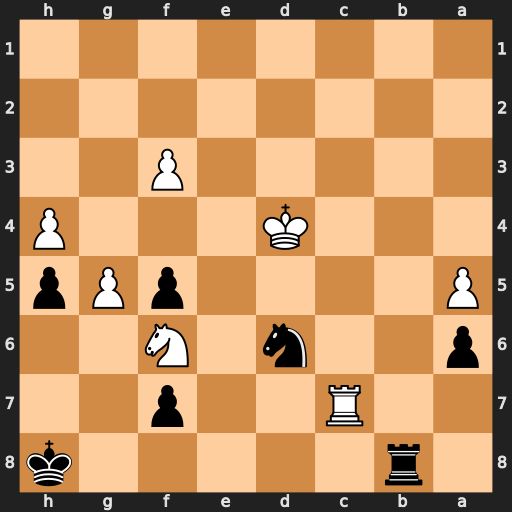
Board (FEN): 1r5k/2R2p2/p2n1N2/P4pPp/3K3P/5P2/8/8
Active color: b
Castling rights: -
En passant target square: -
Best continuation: Nb5+ Ke5 Nxc7